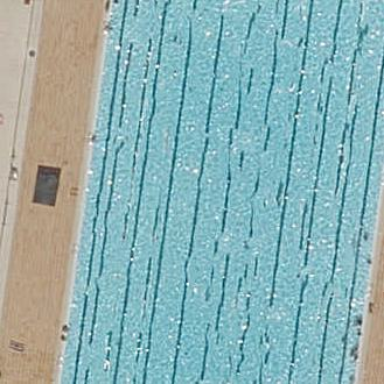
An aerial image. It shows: Swimming pool area designated for leisure and sport.